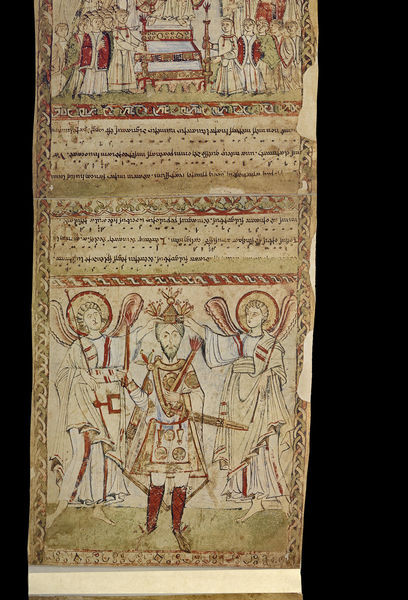
Titel: Exultetrolle, Fragment in 20 Stücken
Standort: Herkunft: Benevent (EU - I - Kampanien)
Institution: Bibliotheca Apostolica Vaticana
Schlagwörter: flügel, mann, grün, menschen, männer, schmuck, zeichnung, rot, muster, gold, instrumente, musik, borte, krone, engel, ranken, schrift, papier, zwei, noten, soldaten, thron, socken, illustration, schwert, text, soldat, helm, stiefel, geige, arabisch, heiligenschein, mittelalter, krönung, kniestrümpfe, heilige, harfe, heilig, textil, englisch, buchmalerei, schwet, karolinger, eilige, ottonen